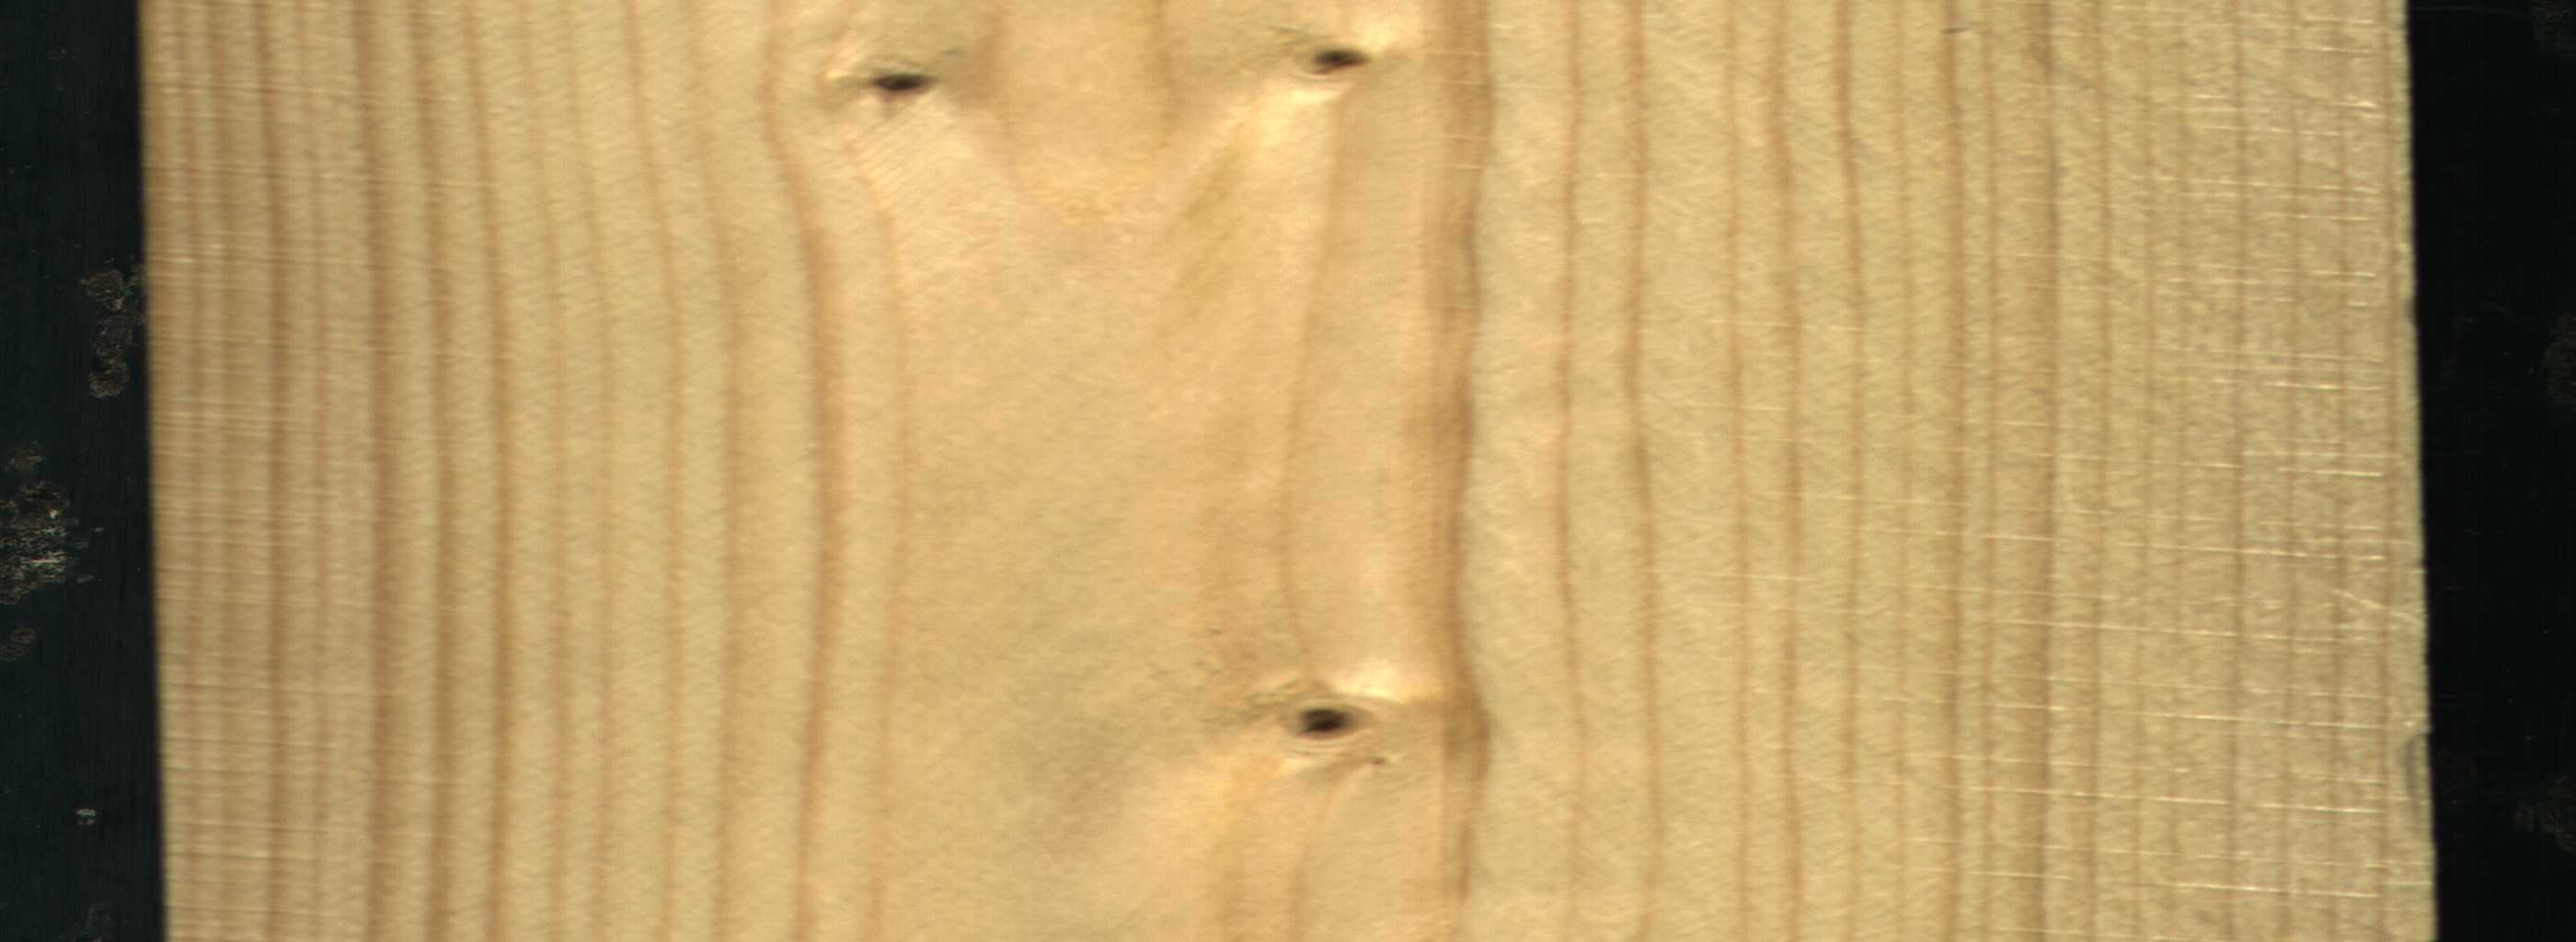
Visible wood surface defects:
Dead_Knot
Dead_Knot
Live_Knot